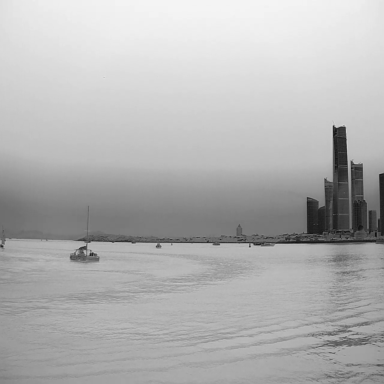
There are eight objects shown in the infrared image, including two sailboats, five bulk_carriers, and a container_ship.